Question: I am using Inno setup adding an uninstall icon to Start Menu Foulder.
using the Inno Setup Script Wizard (example My program), there is a default uninstall icon
this is the code of example.
'''
; Script generated by the Inno Setup Script Wizard.
; SEE THE DOCUMENTATION FOR DETAILS ON CREATING INNO SETUP SCRIPT FILES!
#define MyAppName "My Program"
#define MyAppVersion "1.5"
#define MyAppPublisher "My Company, Inc."
#define MyAppURL "http://www.example.com/"
#define MyAppExeName "MyProg.exe"
[Setup]
; NOTE: The value of AppId uniquely identifies this application.
; Do not use the same AppId value in installers for other applications.
; (To generate a new GUID, click Tools | Generate GUID inside the IDE.)
AppId={{9BBC9685-FB4E-4BF1-B2B4-07A46B467911}
AppName={#MyAppName}
AppVersion={#MyAppVersion}
;AppVerName={#MyAppName} {#MyAppVersion}
AppPublisher={#MyAppPublisher}
AppPublisherURL={#MyAppURL}
AppSupportURL={#MyAppURL}
AppUpdatesURL={#MyAppURL}
DefaultDirName={pf}\{#MyAppName}
DefaultGroupName={#MyAppName}
AllowNoIcons=yes
OutputBaseFilename=setup
Compression=lzma
SolidCompression=yes
[Languages]
Name: "english"; MessagesFile: "compiler:Default.isl"
[Tasks]
Name: "desktopicon"; Description: "{cm:CreateDesktopIcon}"; GroupDescription: "{cm:AdditionalIcons}"; Flags: unchecked
Name: "quicklaunchicon"; Description: "{cm:CreateQuickLaunchIcon}"; GroupDescription: "{cm:AdditionalIcons}"; Flags: unchecked; OnlyBelowVersion: 0,6.1
[Files]
Source: "C:\Program Files (x86)\Inno Setup 5\Examples\MyProg.exe"; DestDir: "{app}"; Flags: ignoreversion
; NOTE: Don't use "Flags: ignoreversion" on any shared system files
[Icons]
Name: "{group}\{#MyAppName}"; Filename: "{app}\{#MyAppExeName}"
Name: "{group}\{cm:ProgramOnTheWeb,{#MyAppName}}"; Filename: "{#MyAppURL}"
Name: "{group}\{cm:UninstallProgram,{#MyAppName}}"; Filename: "{uninstallexe}"
Name: "{commondesktop}\{#MyAppName}"; Filename: "{app}\{#MyAppExeName}"; Tasks: desktopicon
Name: "{userappdata}\Microsoft\Internet Explorer\Quick Launch\{#MyAppName}"; Filename: "{app}\{#MyAppExeName}"; Tasks: quicklaunchicon
[Run]
Filename: "{app}\{#MyAppExeName}"; Description: "{cm:LaunchProgram,{#StringChange(MyAppName, '&', '&&')}}"; Flags: nowait postinstall skipifsilent
'''
I wish to use the same Uninstall default icon inside my software in order to avoid to download icon from internet or create an my own icon.
the code of my inno setup software is the following. Using this code the Uninstall icon is the same icon of .exe.
'''
; Script generated by the Inno Setup Script Wizard.
; SEE THE DOCUMENTATION FOR DETAILS ON CREATING INNO SETUP SCRIPT FILES!
#define MyAppName "Remove xyz-duplicate LiDAR points"
#define MyAppVersion "0.2 Beta"
#define MyAppExeName "remove_duplicate_xyz_executable_project.exe"
[Setup]
; NOTE: The value of AppId uniquely identifies this application.
; Do not use the same AppId value in installers for other applications.
; (To generate a new GUID, click Tools | Generate GUID inside the IDE.)
AppId={{73F937B9-0CD9-44F1-B07E-17CD2399EE13}
AppName={#MyAppName}
AppVersion={#MyAppVersion}
;AppVerName={#MyAppName} {#MyAppVersion}
DefaultDirName={pf}\{#MyAppName}
DefaultGroupName={#MyAppName}
AllowNoIcons=yes
OutputBaseFilename=Remove xyz-duplicate LiDAR points
SetupIconFile=C:\PythonScript\Script_fun\Remove_duplicate_xyz\LiDAR_Remove_xyz_Duplicate_Point_executable_project\iconRemoveduplicate_two_80res_small.ico
Compression=lzma
SolidCompression=yes
[Languages]
Name: "english"; MessagesFile: "compiler:Default.isl"
Name: "brazilianportuguese"; MessagesFile: "compiler:Languages\BrazilianPortuguese.isl"
Name: "danish"; MessagesFile: "compiler:Languages\Danish.isl"
Name: "french"; MessagesFile: "compiler:Languages\French.isl"
Name: "german"; MessagesFile: "compiler:Languages\German.isl"
Name: "italian"; MessagesFile: "compiler:Languages\Italian.isl"
Name: "norwegian"; MessagesFile: "compiler:Languages\Norwegian.isl"
Name: "russian"; MessagesFile: "compiler:Languages\Russian.isl"
Name: "spanish"; MessagesFile: "compiler:Languages\Spanish.isl"
[Tasks]
Name: "desktopicon"; Description: "{cm:CreateDesktopIcon}"; GroupDescription: "{cm:AdditionalIcons}"; Flags: unchecked
Name: "quicklaunchicon"; Description: "{cm:CreateQuickLaunchIcon}"; GroupDescription: "{cm:AdditionalIcons}"; Flags: unchecked; OnlyBelowVersion: 0,6.1
[Files]
Source: "C:\Program Files (x86)\Inno Setup 5\Examples\MyProg.exe"; DestDir: "{app}"; Flags: ignoreversion
Source: "C:\PythonScript\Script_fun\Remove_duplicate_xyz\LiDAR_Remove_xyz_Duplicate_Point_executable_project\dist\_ctypes.pyd"; DestDir: "{app}"; Flags: ignoreversion
Source: "C:\PythonScript\Script_fun\Remove_duplicate_xyz\LiDAR_Remove_xyz_Duplicate_Point_executable_project\dist\_hashlib.pyd"; DestDir: "{app}"; Flags: ignoreversion
Source: "C:\PythonScript\Script_fun\Remove_duplicate_xyz\LiDAR_Remove_xyz_Duplicate_Point_executable_project\dist\_socket.pyd"; DestDir: "{app}"; Flags: ignoreversion
Source: "C:\PythonScript\Script_fun\Remove_duplicate_xyz\LiDAR_Remove_xyz_Duplicate_Point_executable_project\dist\_ssl.pyd"; DestDir: "{app}"; Flags: ignoreversion
Source: "C:\PythonScript\Script_fun\Remove_duplicate_xyz\LiDAR_Remove_xyz_Duplicate_Point_executable_project\dist\bz2.pyd"; DestDir: "{app}"; Flags: ignoreversion
Source: "C:\PythonScript\Script_fun\Remove_duplicate_xyz\LiDAR_Remove_xyz_Duplicate_Point_executable_project\dist\library.zip"; DestDir: "{app}"; Flags: ignoreversion
Source: "C:\PythonScript\Script_fun\Remove_duplicate_xyz\LiDAR_Remove_xyz_Duplicate_Point_executable_project\dist\python27.dll"; DestDir: "{app}"; Flags: ignoreversion
Source: "C:\PythonScript\Script_fun\Remove_duplicate_xyz\LiDAR_Remove_xyz_Duplicate_Point_executable_project\dist\remove_duplicate_xyz_executable_project.exe"; DestDir: "{app}"; Flags: ignoreversion
Source: "C:\PythonScript\Script_fun\Remove_duplicate_xyz\LiDAR_Remove_xyz_Duplicate_Point_executable_project\dist\select.pyd"; DestDir: "{app}"; Flags: ignoreversion
Source: "C:\PythonScript\Script_fun\Remove_duplicate_xyz\LiDAR_Remove_xyz_Duplicate_Point_executable_project\dist\unicodedata.pyd"; DestDir: "{app}"; Flags: ignoreversion
; NOTE: Don't use "Flags: ignoreversion" on any shared system files
[Icons]
Name: "{group}\{#MyAppName}"; Filename: "{app}\{#MyAppExeName}"
Name: "{group}\{cm:UninstallProgram,{#MyAppName}}"; Filename: "{uninstallexe}"
Name: "{commondesktop}\{#MyAppName}"; Filename: "{app}\{#MyAppExeName}"; Tasks: desktopicon
Name: "{userappdata}\Microsoft\Internet Explorer\Quick Launch\{#MyAppName}"; Filename: "{app}\{#MyAppExeName}"; Tasks: quicklaunchicon
[Run]
Filename: "{app}\{#MyAppExeName}"; Description: "{cm:LaunchProgram,{#StringChange(MyAppName, '&', '&&')}}"; Flags: nowait postinstall skipifsilent
'''
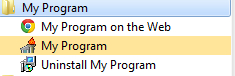
Answer: If you set 'SetupIconFile' then the Uninstall Exe File (e.g. unins000.exe) will have exactly same icon implemented. One way to override displaying of this icon is setting custom 'UninstallDisplayIcon' in '[Setup]' section for Control Panel Add/Remove list and 'IconFileName' in '[Icons]' section for shortcuts placed on Desktop, Start Menu, etc. In both cases you have to have your custom Icon file which has to be installed with your app.
'''
[Setup]
SetupIconFile=C:\mysourcedir\mysetup.ico
UninstallDisplayIcon={app}\myuninstall.ico
//overrides icon on Add/Remove List in Control Panel
[Files]
Source: "C:\mysourcedir\myuninstall.ico"; DestDir: "{app}"
[Icons]
Name: "{group}\{cm:UninstallProgram,{#MyAppName}}"; Filename: "{uninstallexe}";
IconFilename: "{app}\myuninstall.ico"
//overrides icon in Start Menu shortcut
'''
The second one is to have precompiled unins000.exe with specific icon implemented. It can be tricky though in some cases (multiple install with unins001, unins002, etc.; custom code features)